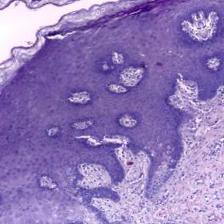
Diagnosis: Normal